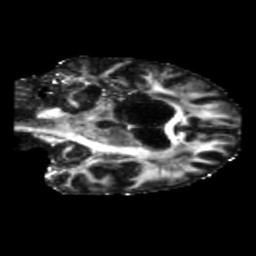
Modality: FA
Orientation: coronal
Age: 53
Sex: female
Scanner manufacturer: siemens
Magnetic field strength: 3 T
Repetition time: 5.25 s
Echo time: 0.08 s